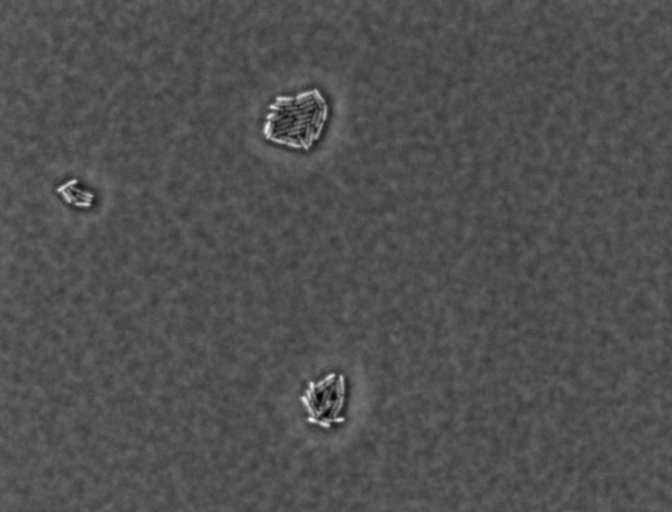
Salmonella enterica Enteritidis